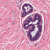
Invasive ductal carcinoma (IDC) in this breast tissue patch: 0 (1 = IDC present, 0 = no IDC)